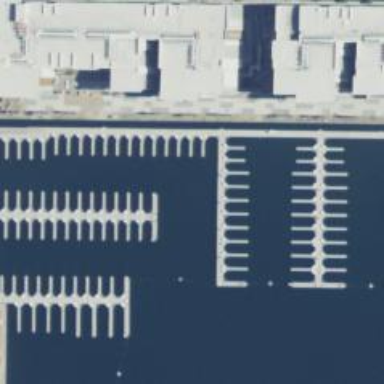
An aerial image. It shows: Man-made pier.